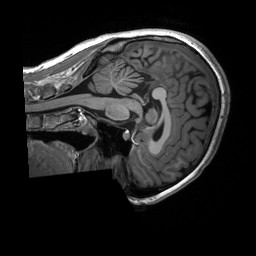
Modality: T1w
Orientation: sagittal
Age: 19
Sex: female
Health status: healthy
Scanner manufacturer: siemens
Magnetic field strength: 3 T
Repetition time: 2.53 s
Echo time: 0.00227 s